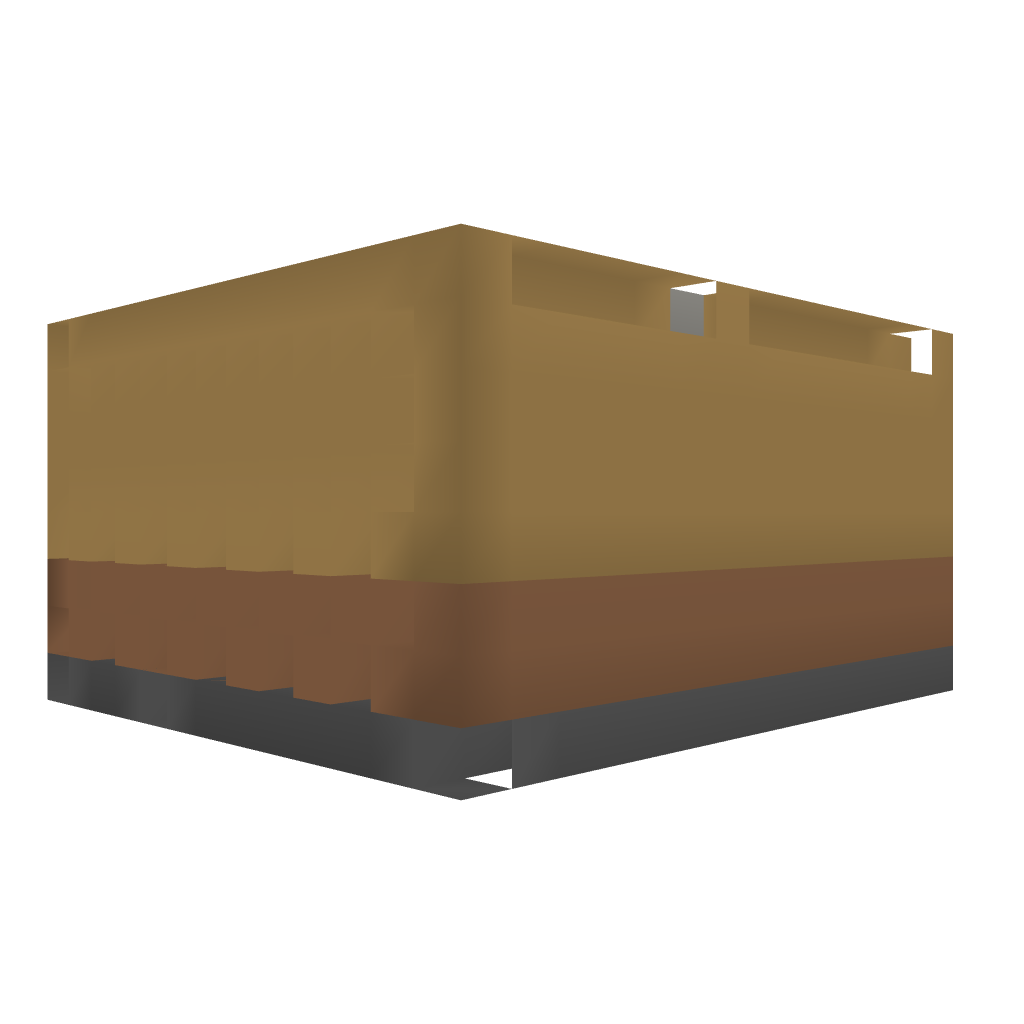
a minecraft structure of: Swimming pool